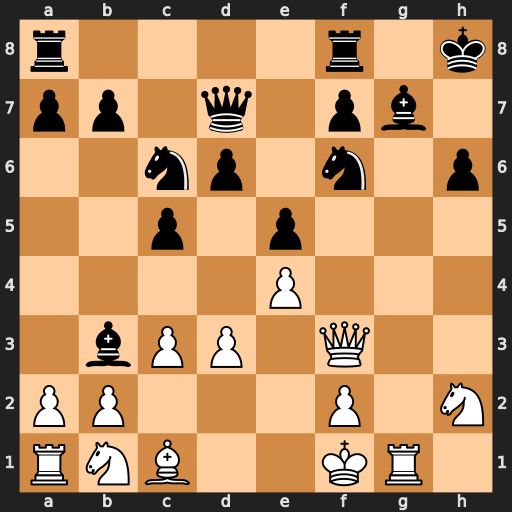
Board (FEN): r4r1k/pp1q1pb1/2np1n1p/2p1p3/4P3/1bPP1Q2/PP3P1N/RNB2KR1
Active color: w
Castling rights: -
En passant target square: -
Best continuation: Bxh6 Bxh6 Qxf6+ Kh7 Ng4 Qe6 axb3 Qxf6 Nxf6+